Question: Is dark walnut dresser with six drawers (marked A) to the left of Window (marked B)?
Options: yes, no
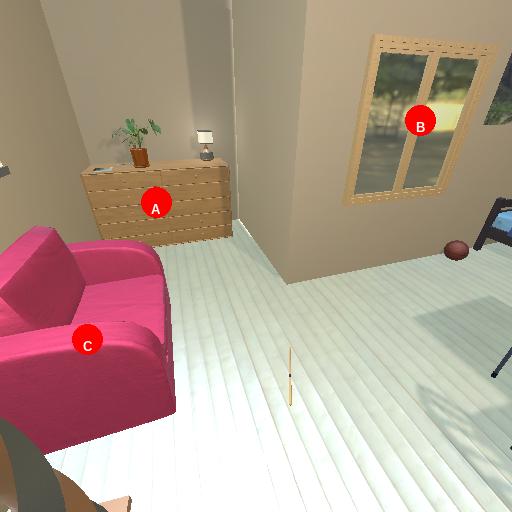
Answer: yes